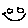
Label: smiley face